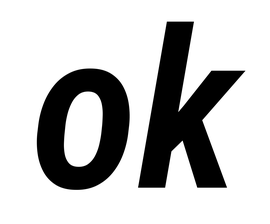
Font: Roboto-Italic_Condensed_SemiBold_Italic